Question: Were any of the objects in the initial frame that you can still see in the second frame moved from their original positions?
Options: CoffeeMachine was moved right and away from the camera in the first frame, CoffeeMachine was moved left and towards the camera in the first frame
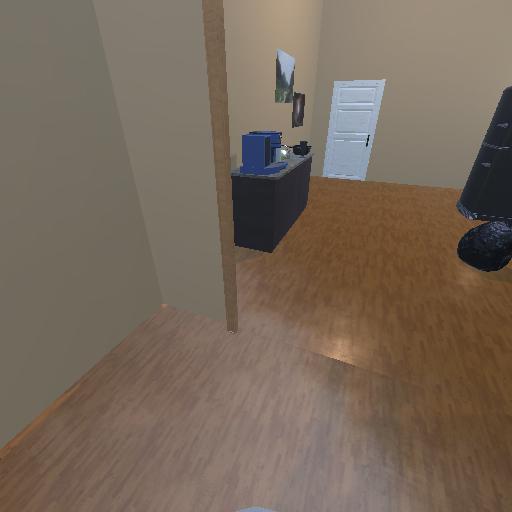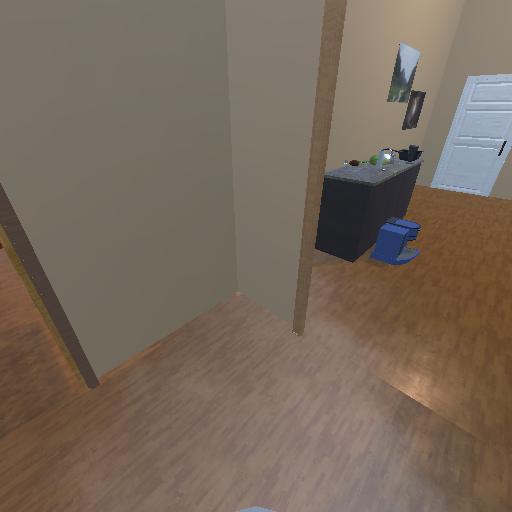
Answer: CoffeeMachine was moved right and away from the camera in the first frame